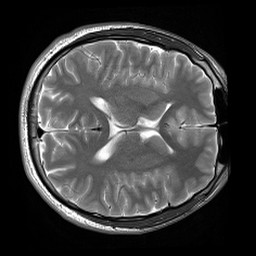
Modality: T2w
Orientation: axial
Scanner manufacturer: siemens
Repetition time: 3.9 s
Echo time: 0.076 s